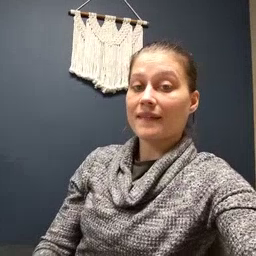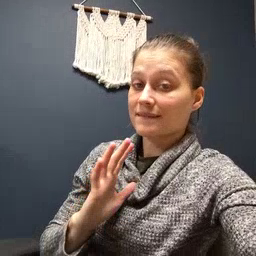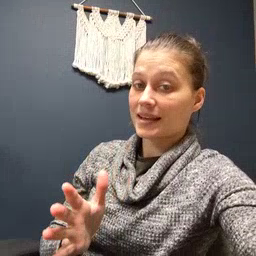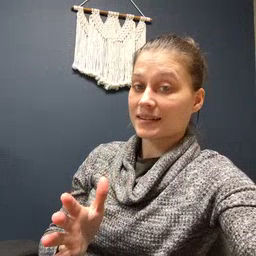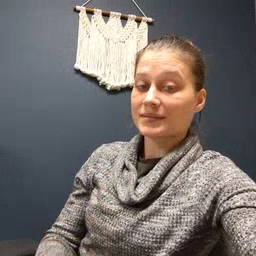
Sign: fine